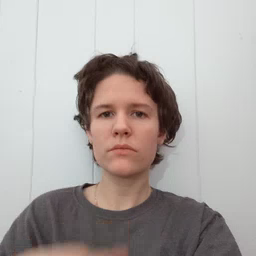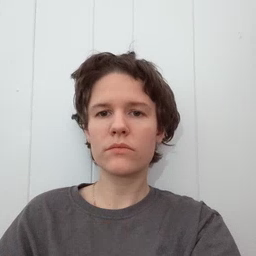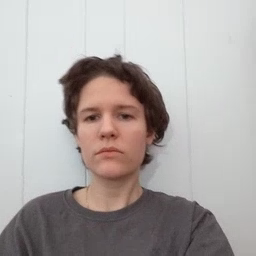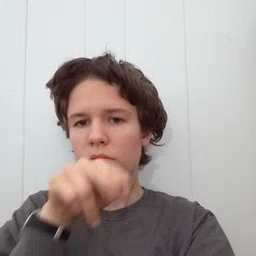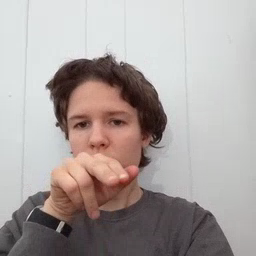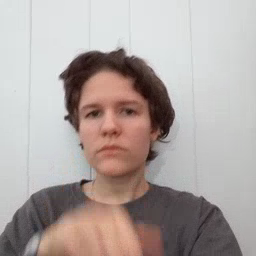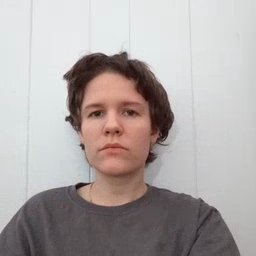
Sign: tongue